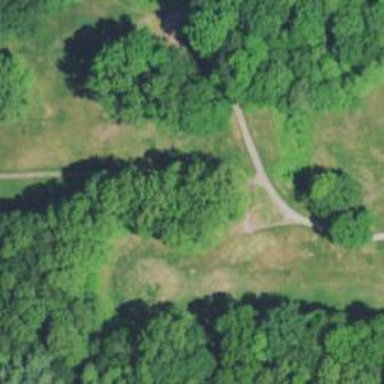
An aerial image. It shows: Service road designated as golf cart path.